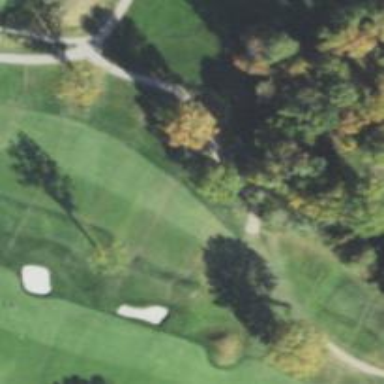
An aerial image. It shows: Footway that serves as golf path.